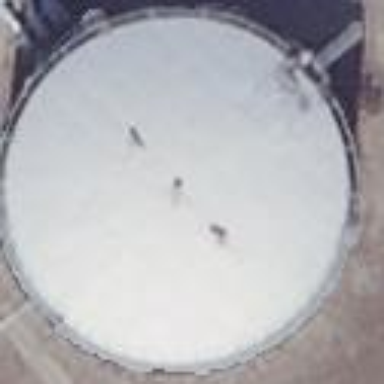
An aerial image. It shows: Storage tank building.